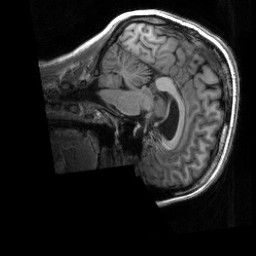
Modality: T1w
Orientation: sagittal
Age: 30
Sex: female
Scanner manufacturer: siemens
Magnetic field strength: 3 T
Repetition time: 2.3 s
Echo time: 0.00296 s